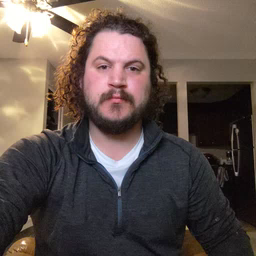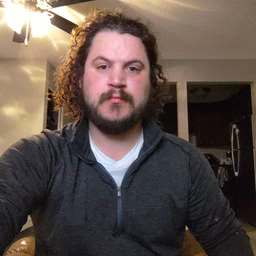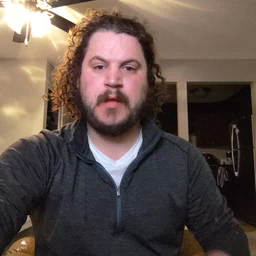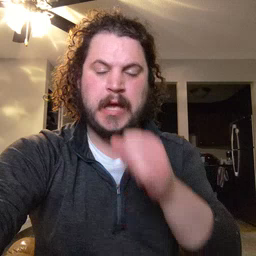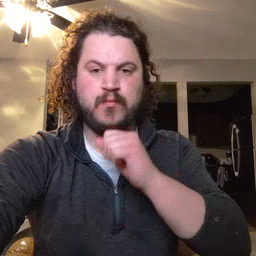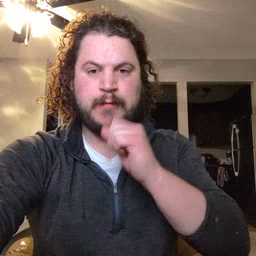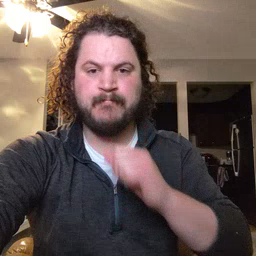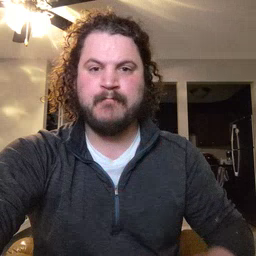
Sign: icecream